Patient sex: F
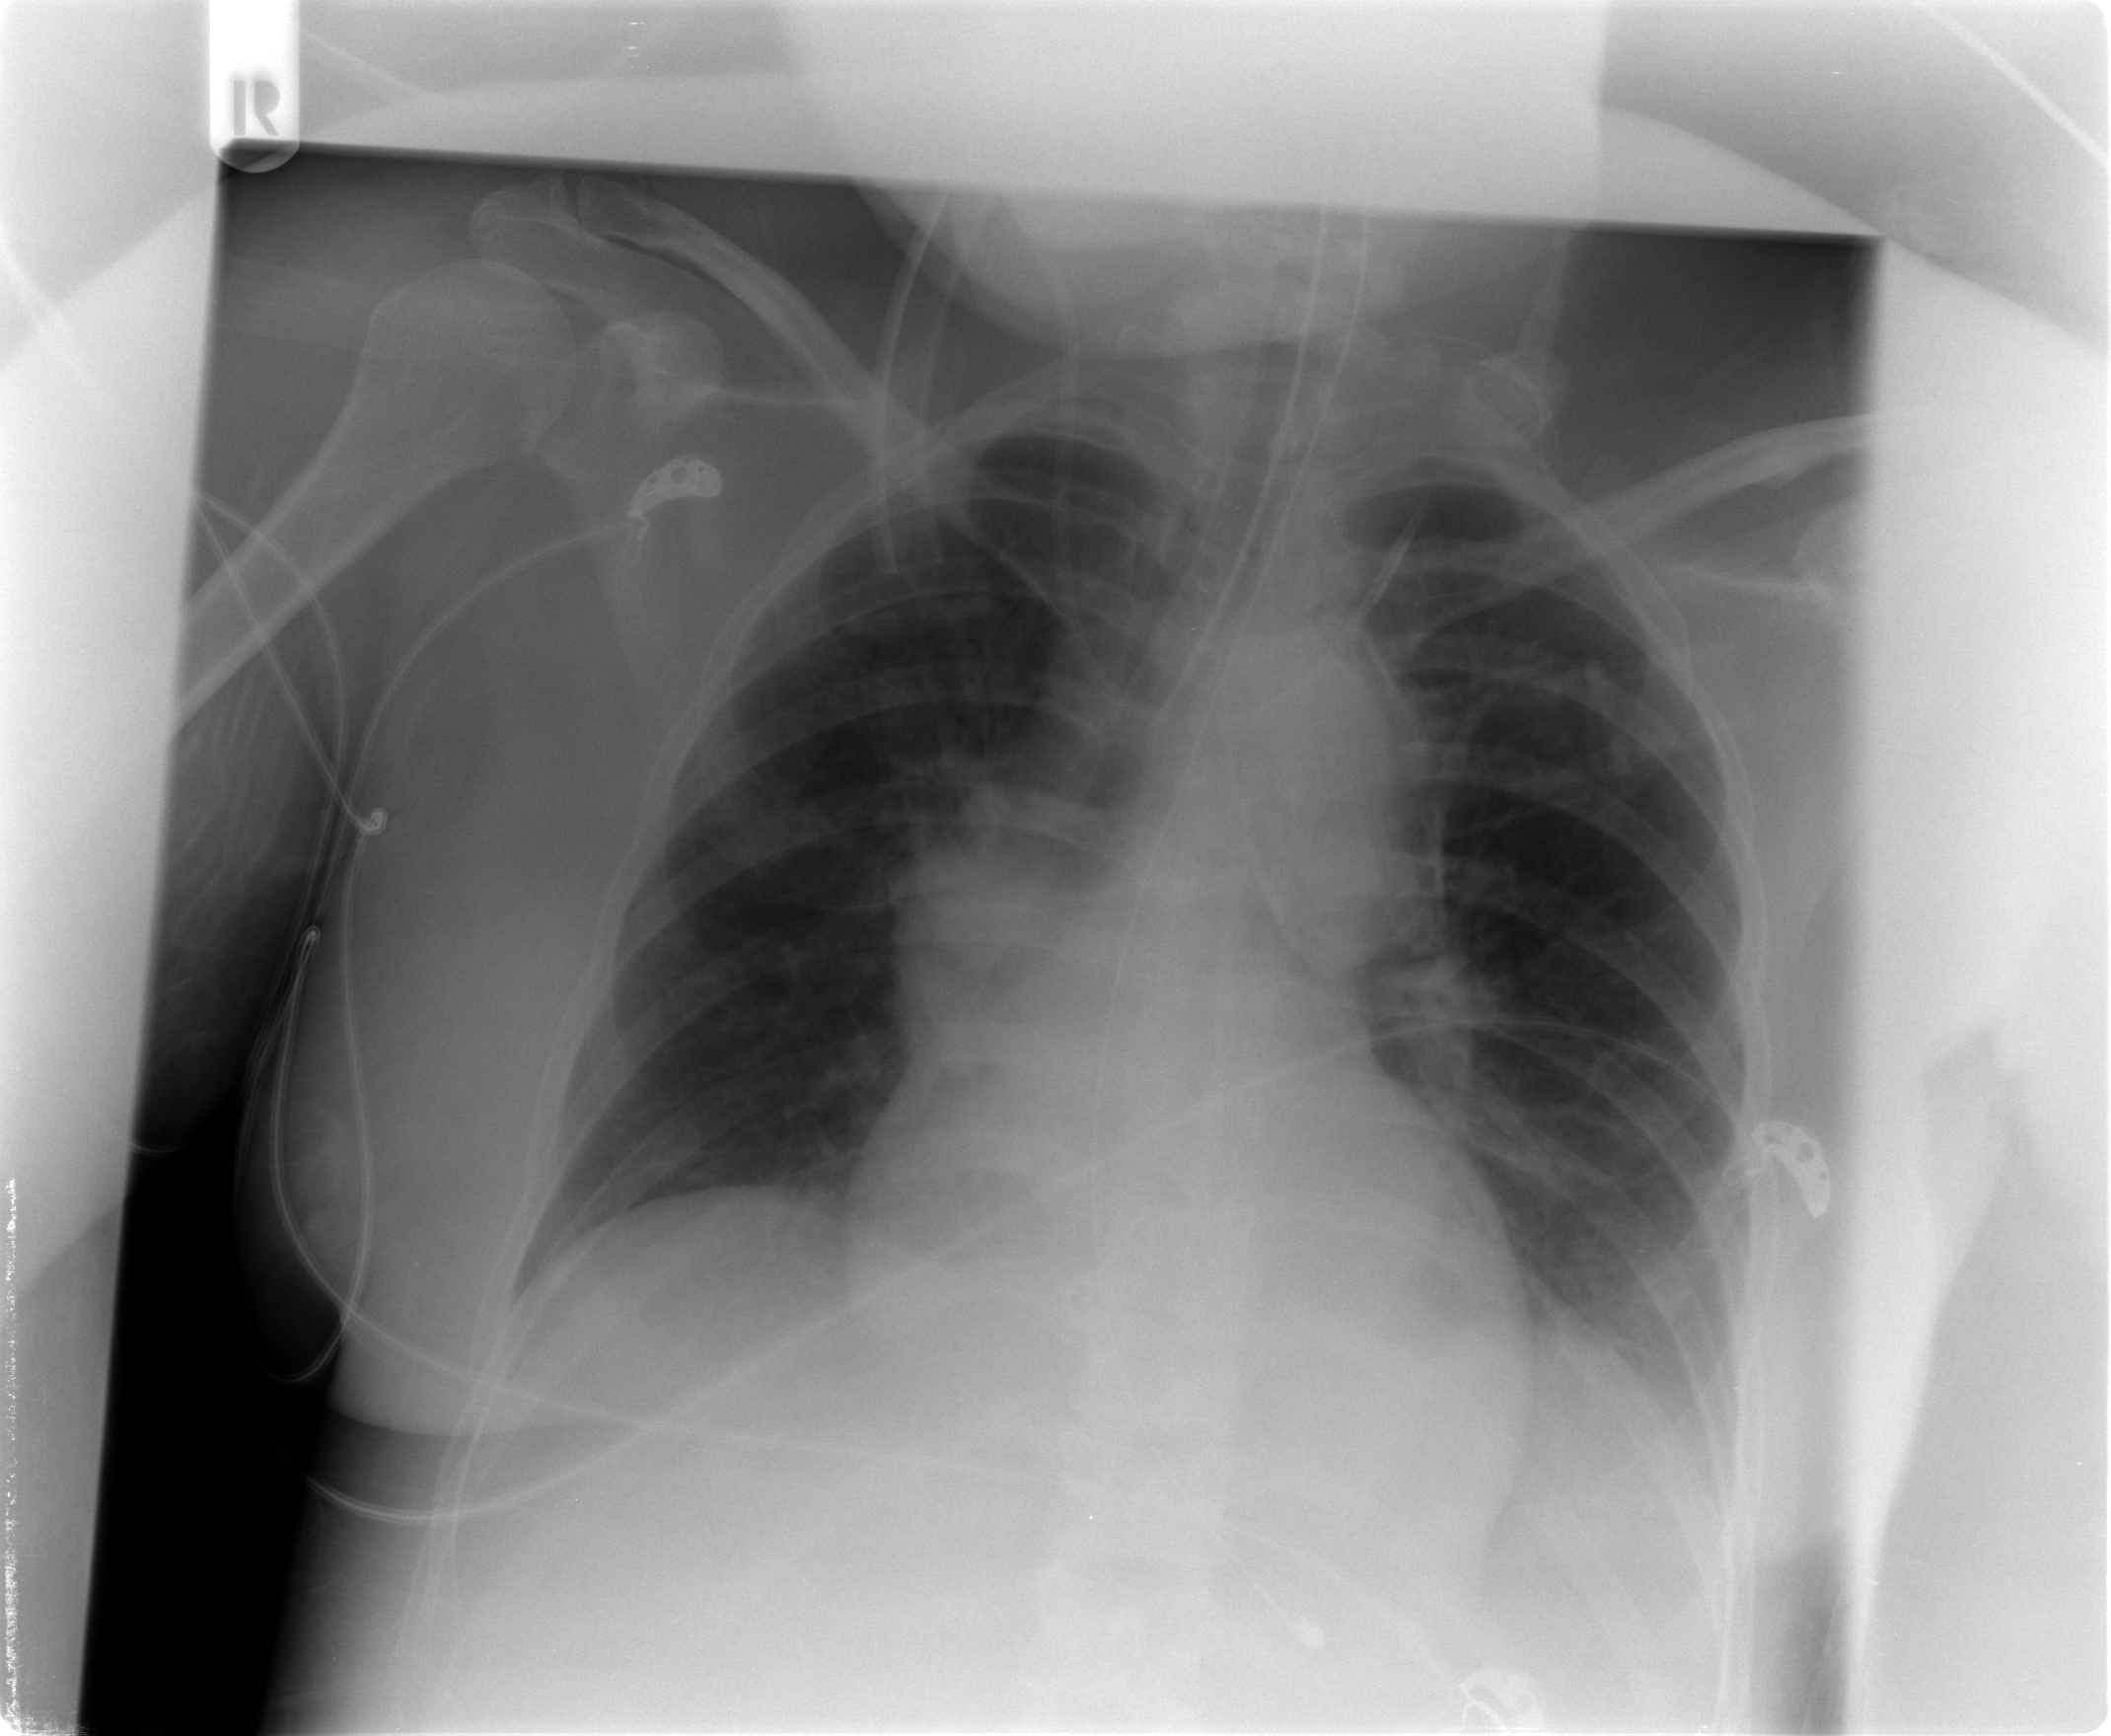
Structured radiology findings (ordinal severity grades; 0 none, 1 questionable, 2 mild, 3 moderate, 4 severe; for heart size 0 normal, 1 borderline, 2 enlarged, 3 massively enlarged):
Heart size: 1
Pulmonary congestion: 0
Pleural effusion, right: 0
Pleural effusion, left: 0
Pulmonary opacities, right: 0
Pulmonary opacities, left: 0
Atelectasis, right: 0
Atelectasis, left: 2